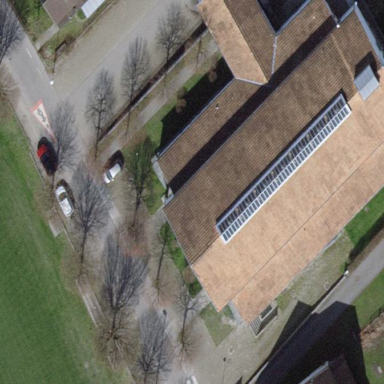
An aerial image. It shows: Public building.